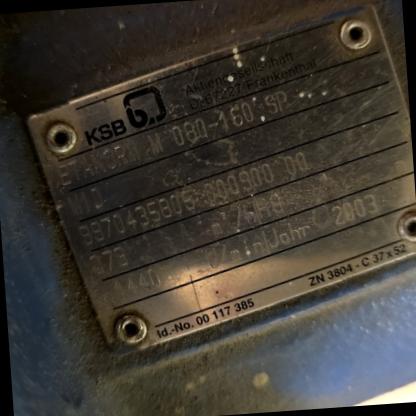
Klasa: tabliczka-znamionowa